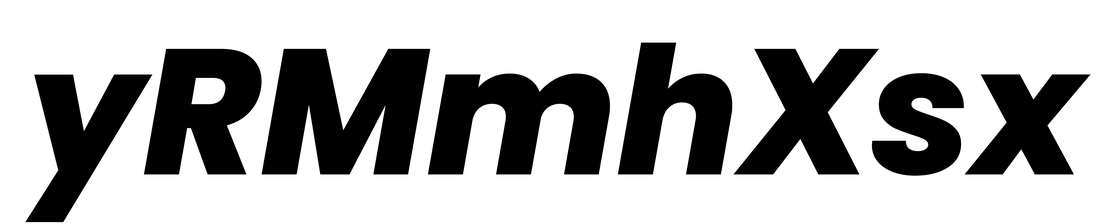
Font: Poppins-ExtraBoldItalic